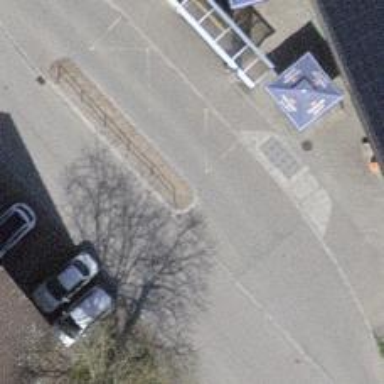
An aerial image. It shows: Platform with shelter for public transport.